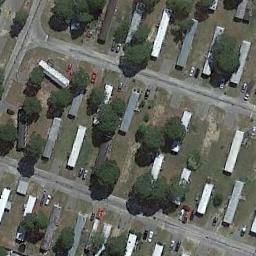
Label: mobile_home_park